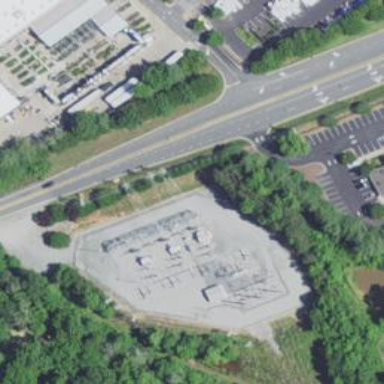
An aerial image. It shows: Distribution power substation secured by fence.